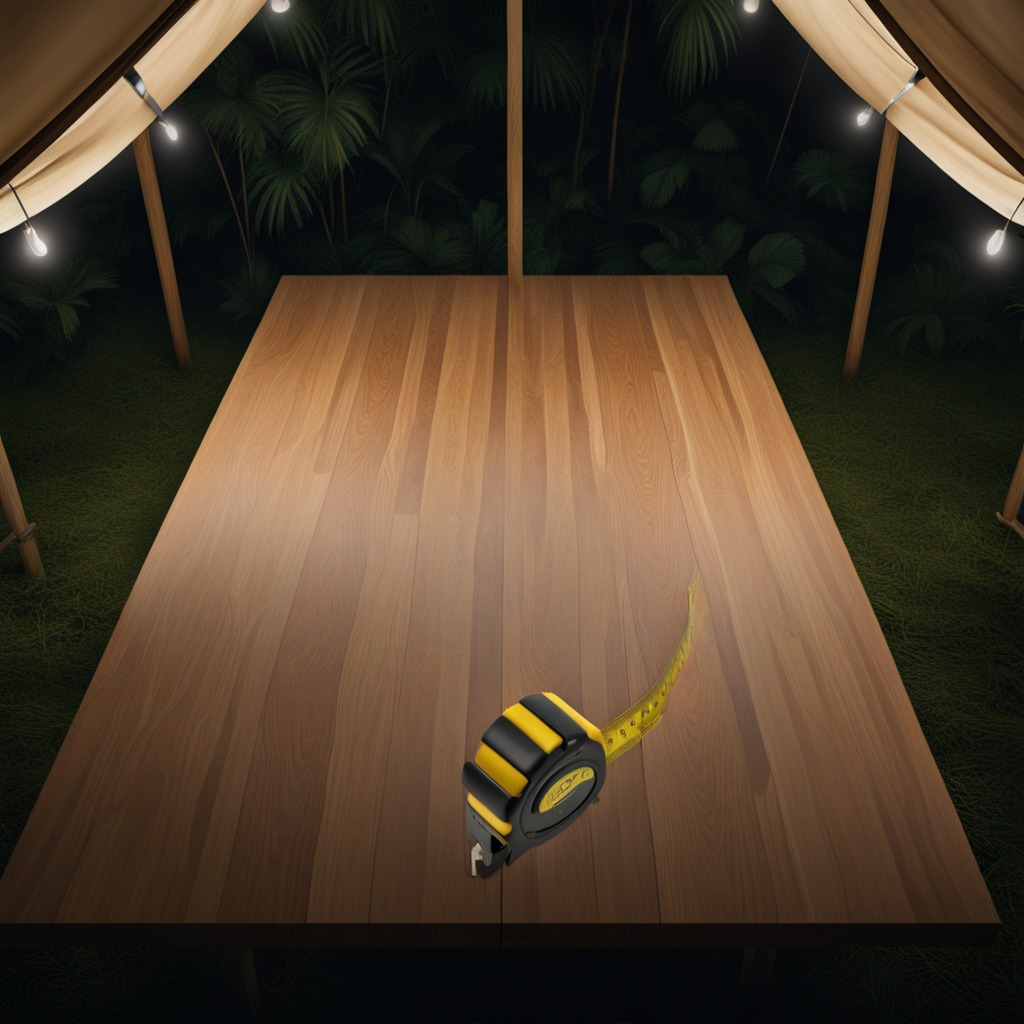
A measuring tape is lying on a wooden table inside a jungle field workshop tent at night.